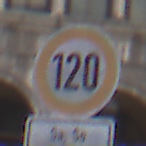
Verkehrszeichen: Geschwindigkeit120
Zusatzzeichen unten: ZeitangabenMitBeschraenkungAufWochentage9
Umgebung: Outdoor, Urban
Tageszeit: SunriseSunset
Wetter: PartlyCloudy
Licht: Natural
Jahreszeit: NotSpecified
Kontrast: LowContrast